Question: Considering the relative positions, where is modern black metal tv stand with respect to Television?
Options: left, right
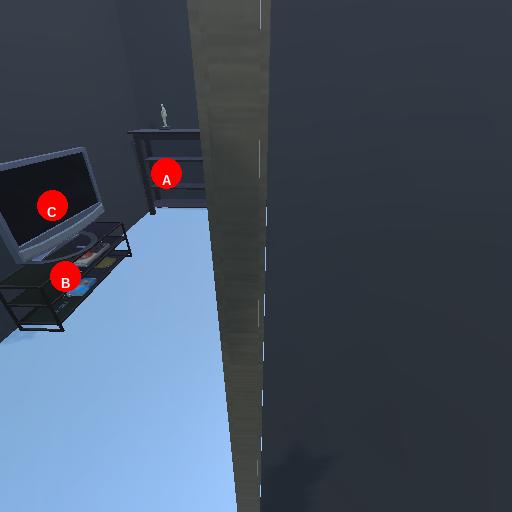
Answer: left